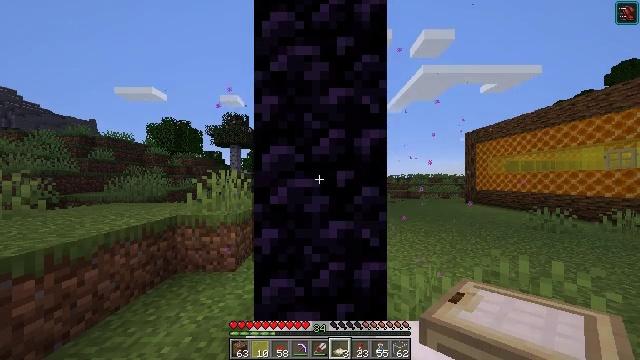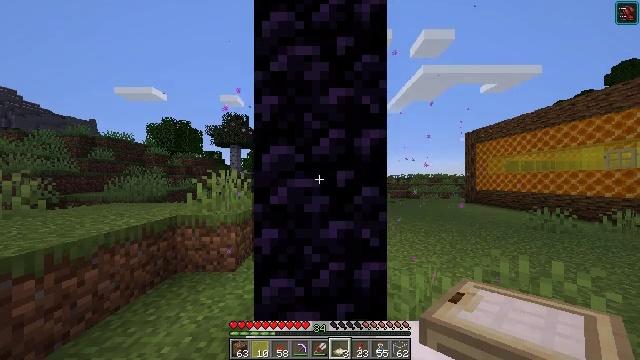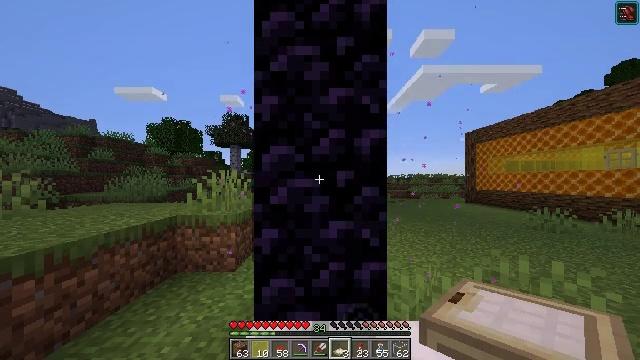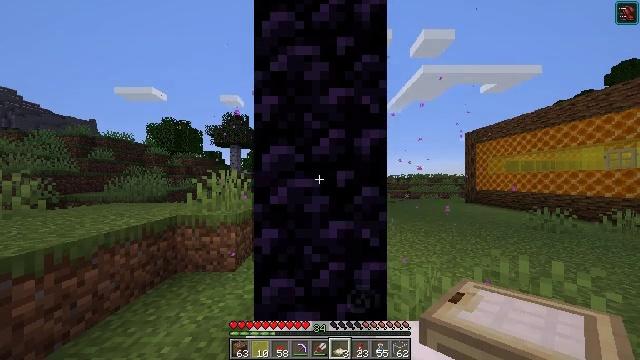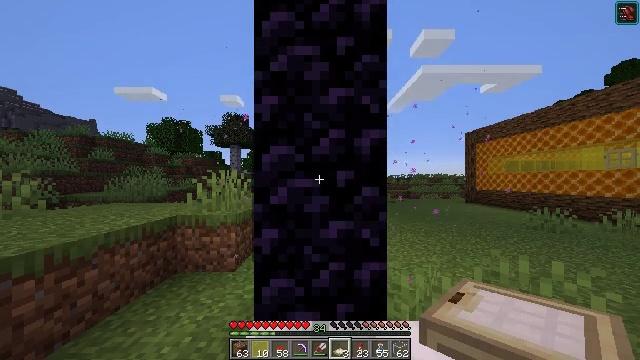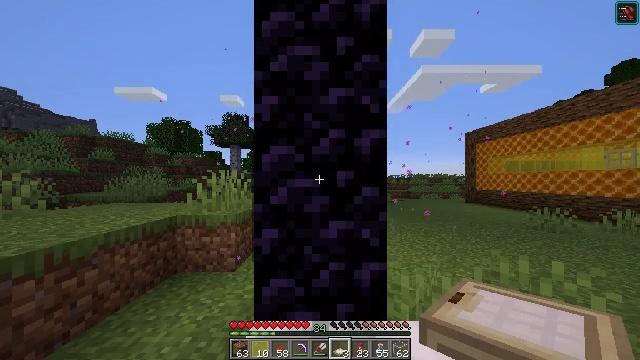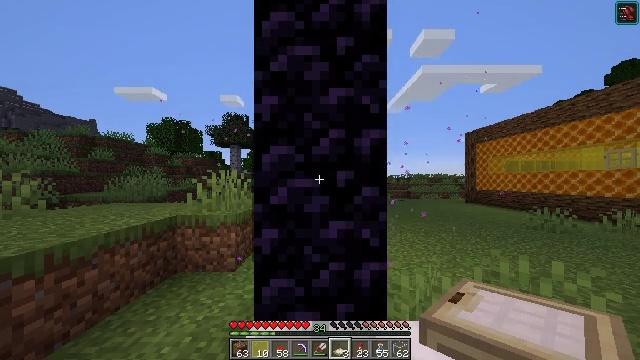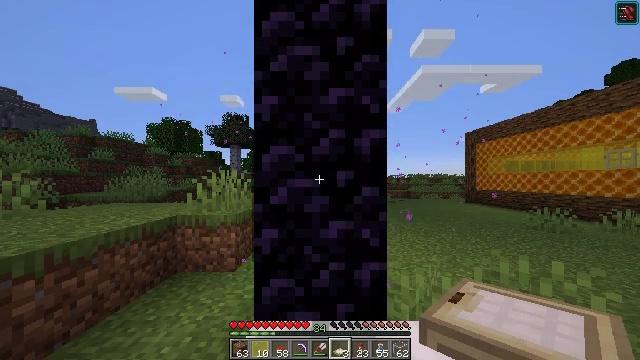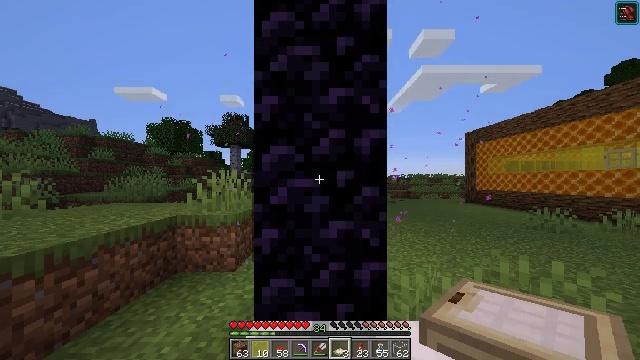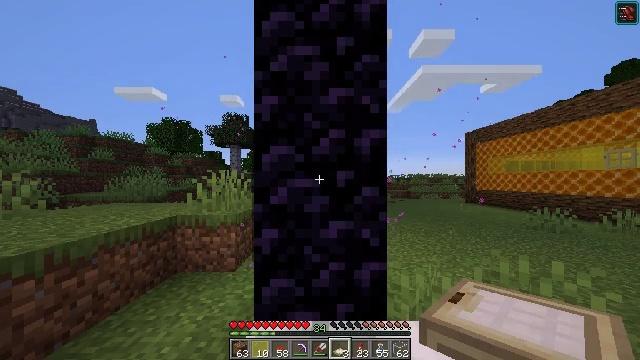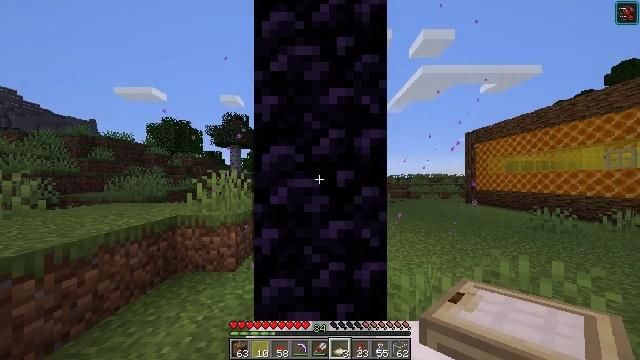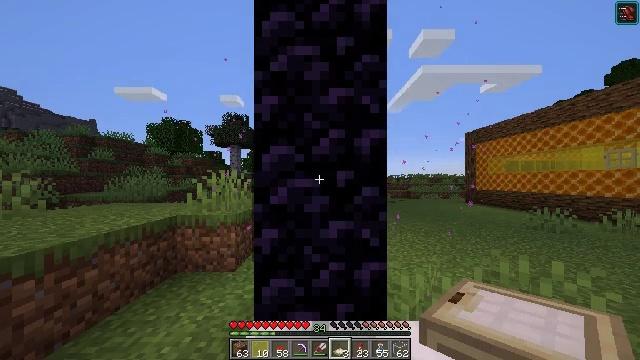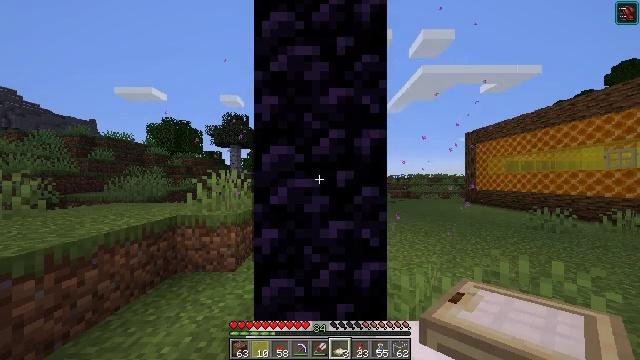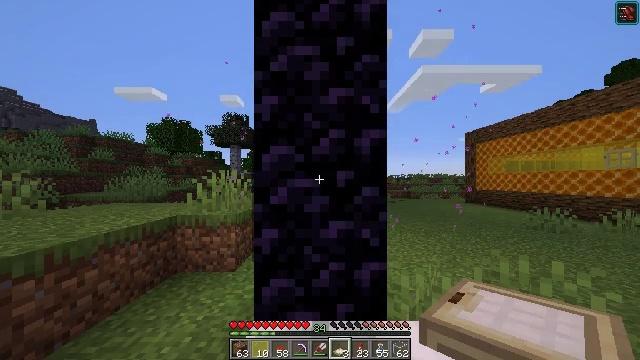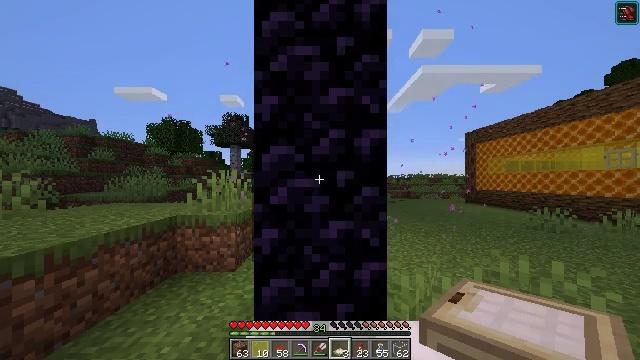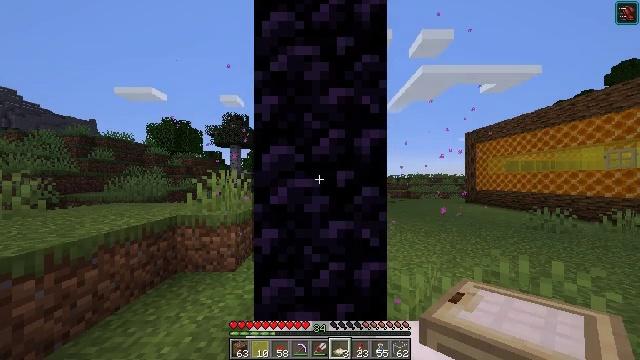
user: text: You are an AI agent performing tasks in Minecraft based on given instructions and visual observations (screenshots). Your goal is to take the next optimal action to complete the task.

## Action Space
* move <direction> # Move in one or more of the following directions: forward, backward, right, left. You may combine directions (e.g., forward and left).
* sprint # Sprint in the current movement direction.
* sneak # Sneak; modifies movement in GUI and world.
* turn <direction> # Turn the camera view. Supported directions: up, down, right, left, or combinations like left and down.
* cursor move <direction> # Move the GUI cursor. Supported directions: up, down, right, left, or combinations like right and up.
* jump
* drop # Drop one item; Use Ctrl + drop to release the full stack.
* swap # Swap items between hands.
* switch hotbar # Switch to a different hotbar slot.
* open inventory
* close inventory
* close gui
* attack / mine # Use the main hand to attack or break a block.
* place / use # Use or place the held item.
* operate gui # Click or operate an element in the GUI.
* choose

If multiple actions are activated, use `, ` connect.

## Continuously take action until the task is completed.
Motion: motion action
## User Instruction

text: Smash the yellow stained glass to add it to your inventory.
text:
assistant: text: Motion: no_op
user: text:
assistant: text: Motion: no_op
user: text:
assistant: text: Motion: no_op
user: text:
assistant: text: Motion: no_op
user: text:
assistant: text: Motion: no_op
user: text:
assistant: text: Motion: no_op
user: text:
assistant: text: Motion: no_op
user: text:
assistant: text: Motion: no_op
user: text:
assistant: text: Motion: no_op
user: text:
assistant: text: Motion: no_op
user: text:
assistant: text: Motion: no_op
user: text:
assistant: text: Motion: no_op
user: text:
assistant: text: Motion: no_op
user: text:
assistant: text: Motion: no_op
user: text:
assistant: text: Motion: no_op
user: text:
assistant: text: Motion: no_op
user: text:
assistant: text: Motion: no_op
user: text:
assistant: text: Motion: no_op
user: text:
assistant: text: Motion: no_op
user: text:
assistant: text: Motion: no_op
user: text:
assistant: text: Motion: no_op
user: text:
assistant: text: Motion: no_op
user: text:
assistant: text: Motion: no_op
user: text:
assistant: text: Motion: no_op
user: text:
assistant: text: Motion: no_op
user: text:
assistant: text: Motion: no_op
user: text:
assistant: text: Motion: no_op
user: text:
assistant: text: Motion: no_op
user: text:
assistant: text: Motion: no_op
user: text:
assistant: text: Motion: no_op